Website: bh-photo
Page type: payment
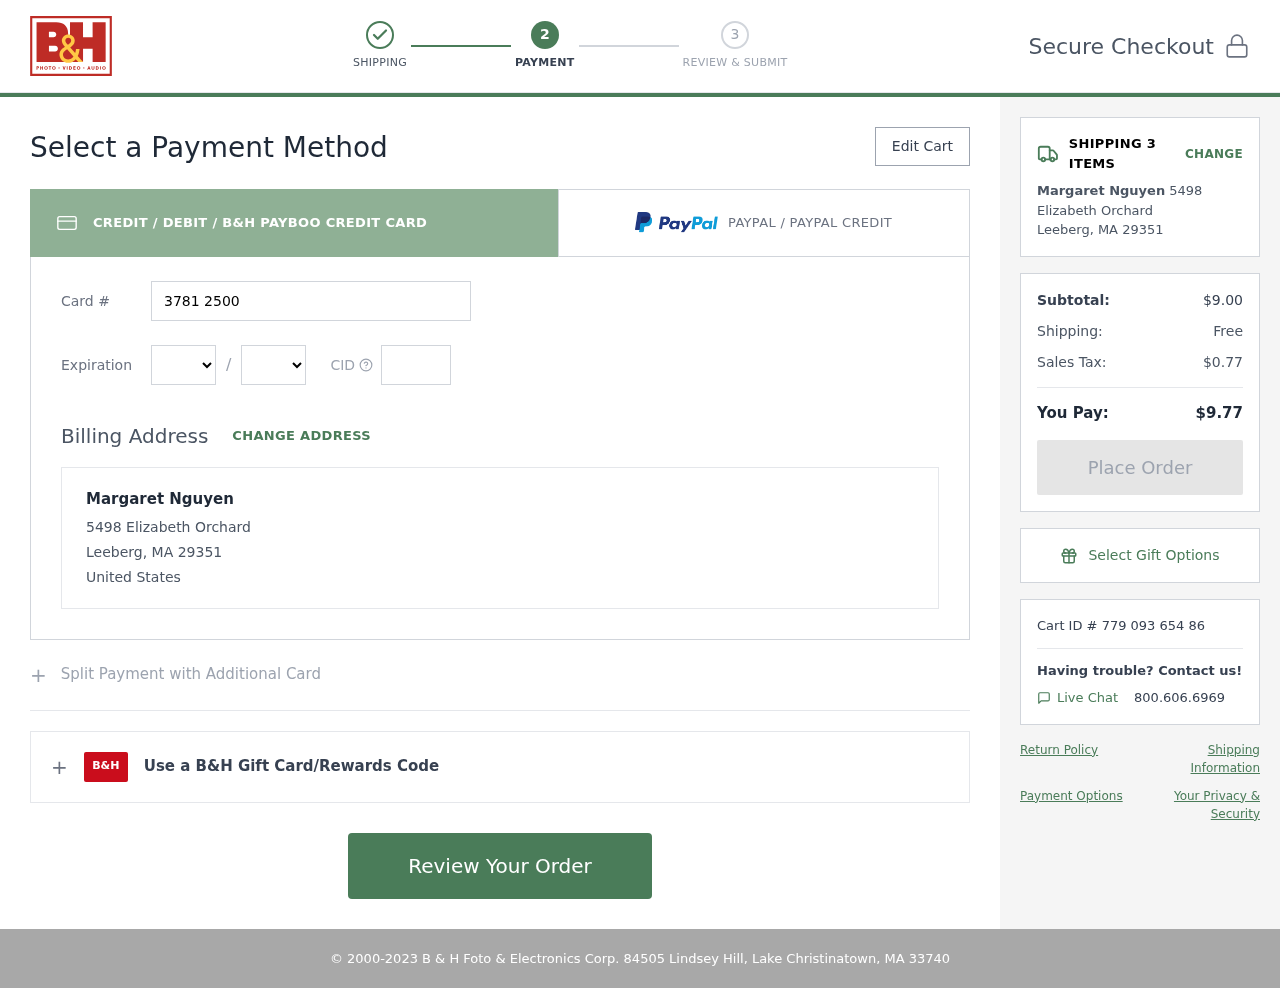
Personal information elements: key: PII_CARD_CVV
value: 4372
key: PII_CARD_EXPIRY_MONTH
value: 12
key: PII_CARD_EXPIRY_YEAR
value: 27
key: PII_CARD_NUMBER
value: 3781 2500 1308 542
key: PII_CITY_STATE_ZIP
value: Leeberg, MA 29351
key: PII_COUNTRY
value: United States
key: PII_FULLNAME
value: Margaret Nguyen
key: PII_STREET
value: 5498 Elizabeth Orchard
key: PII_FULLNAME2
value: Margaret Nguyen
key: PII_CITY
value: Leeberg
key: PII_STATE_ABBR
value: MA
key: PII_POSTCODE
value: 29351
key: PII_POSTCODE_FULL
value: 29351
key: PII_CITY_STATE
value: Leeberg, MA
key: PII_POSTCODE_NUMERIC
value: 29351
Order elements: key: ORDER_NUM_ITEMS
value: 3
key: ORDER_SUBTOTAL
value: $9.00
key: ORDER_SHIPPING_COST
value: Free
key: ORDER_TAX
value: $0.77
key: ORDER_TOTAL
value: $9.77
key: ORDER_ID
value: Cart ID # 779 093 654 86